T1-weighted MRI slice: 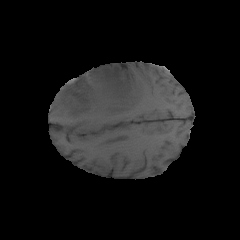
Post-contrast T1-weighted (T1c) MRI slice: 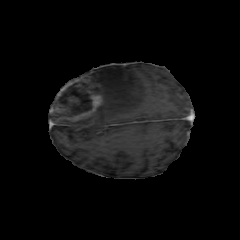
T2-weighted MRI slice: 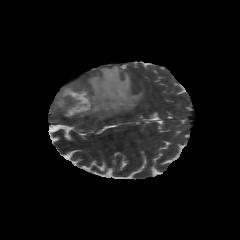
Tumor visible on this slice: yes